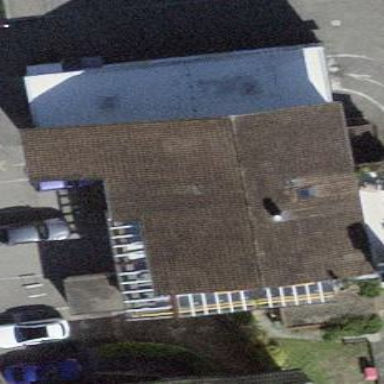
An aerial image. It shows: Building with flat roof.